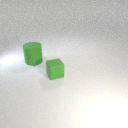
large green rubber cylinder to the left of small green rubber cube